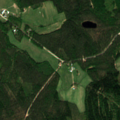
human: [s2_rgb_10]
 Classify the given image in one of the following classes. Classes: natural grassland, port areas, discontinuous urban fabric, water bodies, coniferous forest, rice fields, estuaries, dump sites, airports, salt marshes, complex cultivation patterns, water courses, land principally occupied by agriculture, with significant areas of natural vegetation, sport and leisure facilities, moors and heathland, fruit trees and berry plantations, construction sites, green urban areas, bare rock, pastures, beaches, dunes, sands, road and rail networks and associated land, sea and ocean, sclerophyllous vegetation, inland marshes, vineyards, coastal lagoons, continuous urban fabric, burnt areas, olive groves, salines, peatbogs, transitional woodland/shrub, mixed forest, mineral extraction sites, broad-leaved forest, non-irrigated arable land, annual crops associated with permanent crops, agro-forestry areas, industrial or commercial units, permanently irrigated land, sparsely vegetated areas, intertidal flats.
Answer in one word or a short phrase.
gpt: non-irrigated arable land, coniferous forest, mixed forest